Field crop: maize
Growth stage: 2
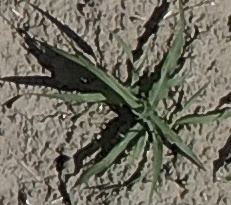
Species: sorghum